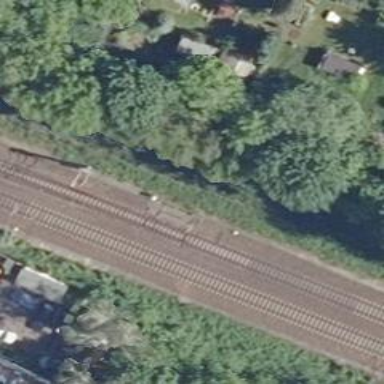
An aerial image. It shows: Railway switch.